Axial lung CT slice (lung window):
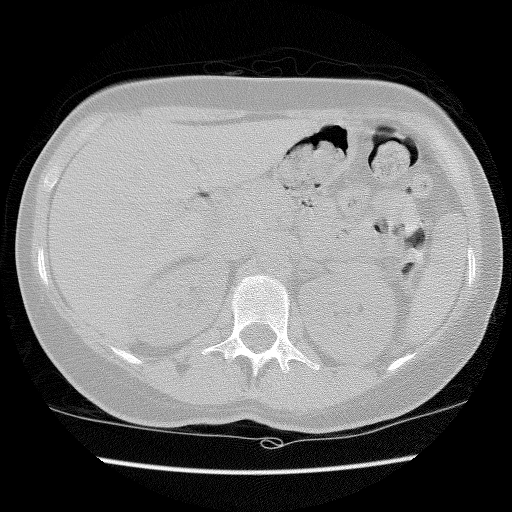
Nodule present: no